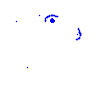
Particle: electron